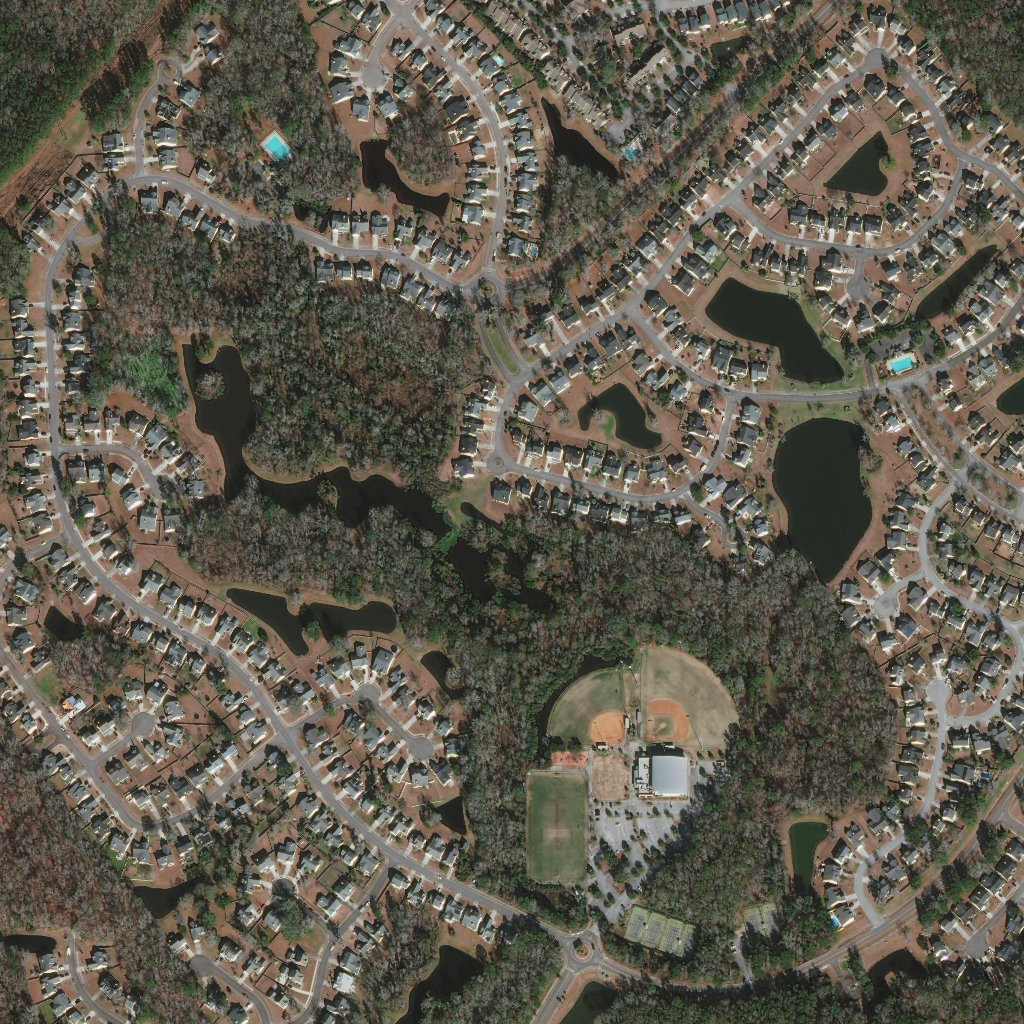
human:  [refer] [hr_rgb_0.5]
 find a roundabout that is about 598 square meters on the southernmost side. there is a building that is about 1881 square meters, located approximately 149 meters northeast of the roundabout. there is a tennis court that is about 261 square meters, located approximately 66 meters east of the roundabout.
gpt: <box>[[55, 91, 58, 94, 0]]</box>

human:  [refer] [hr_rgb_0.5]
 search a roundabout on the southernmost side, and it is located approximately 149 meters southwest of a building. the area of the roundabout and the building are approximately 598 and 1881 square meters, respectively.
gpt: <box>[[55, 91, 58, 94, 0]]</box>

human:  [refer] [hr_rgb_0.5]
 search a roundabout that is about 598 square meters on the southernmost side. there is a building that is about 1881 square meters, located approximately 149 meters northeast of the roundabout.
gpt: <box>[[55, 91, 58, 94, 0]]</box>

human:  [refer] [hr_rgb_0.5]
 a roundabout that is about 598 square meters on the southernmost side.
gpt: <box>[[55, 91, 58, 94, 0]]</box>